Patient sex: M
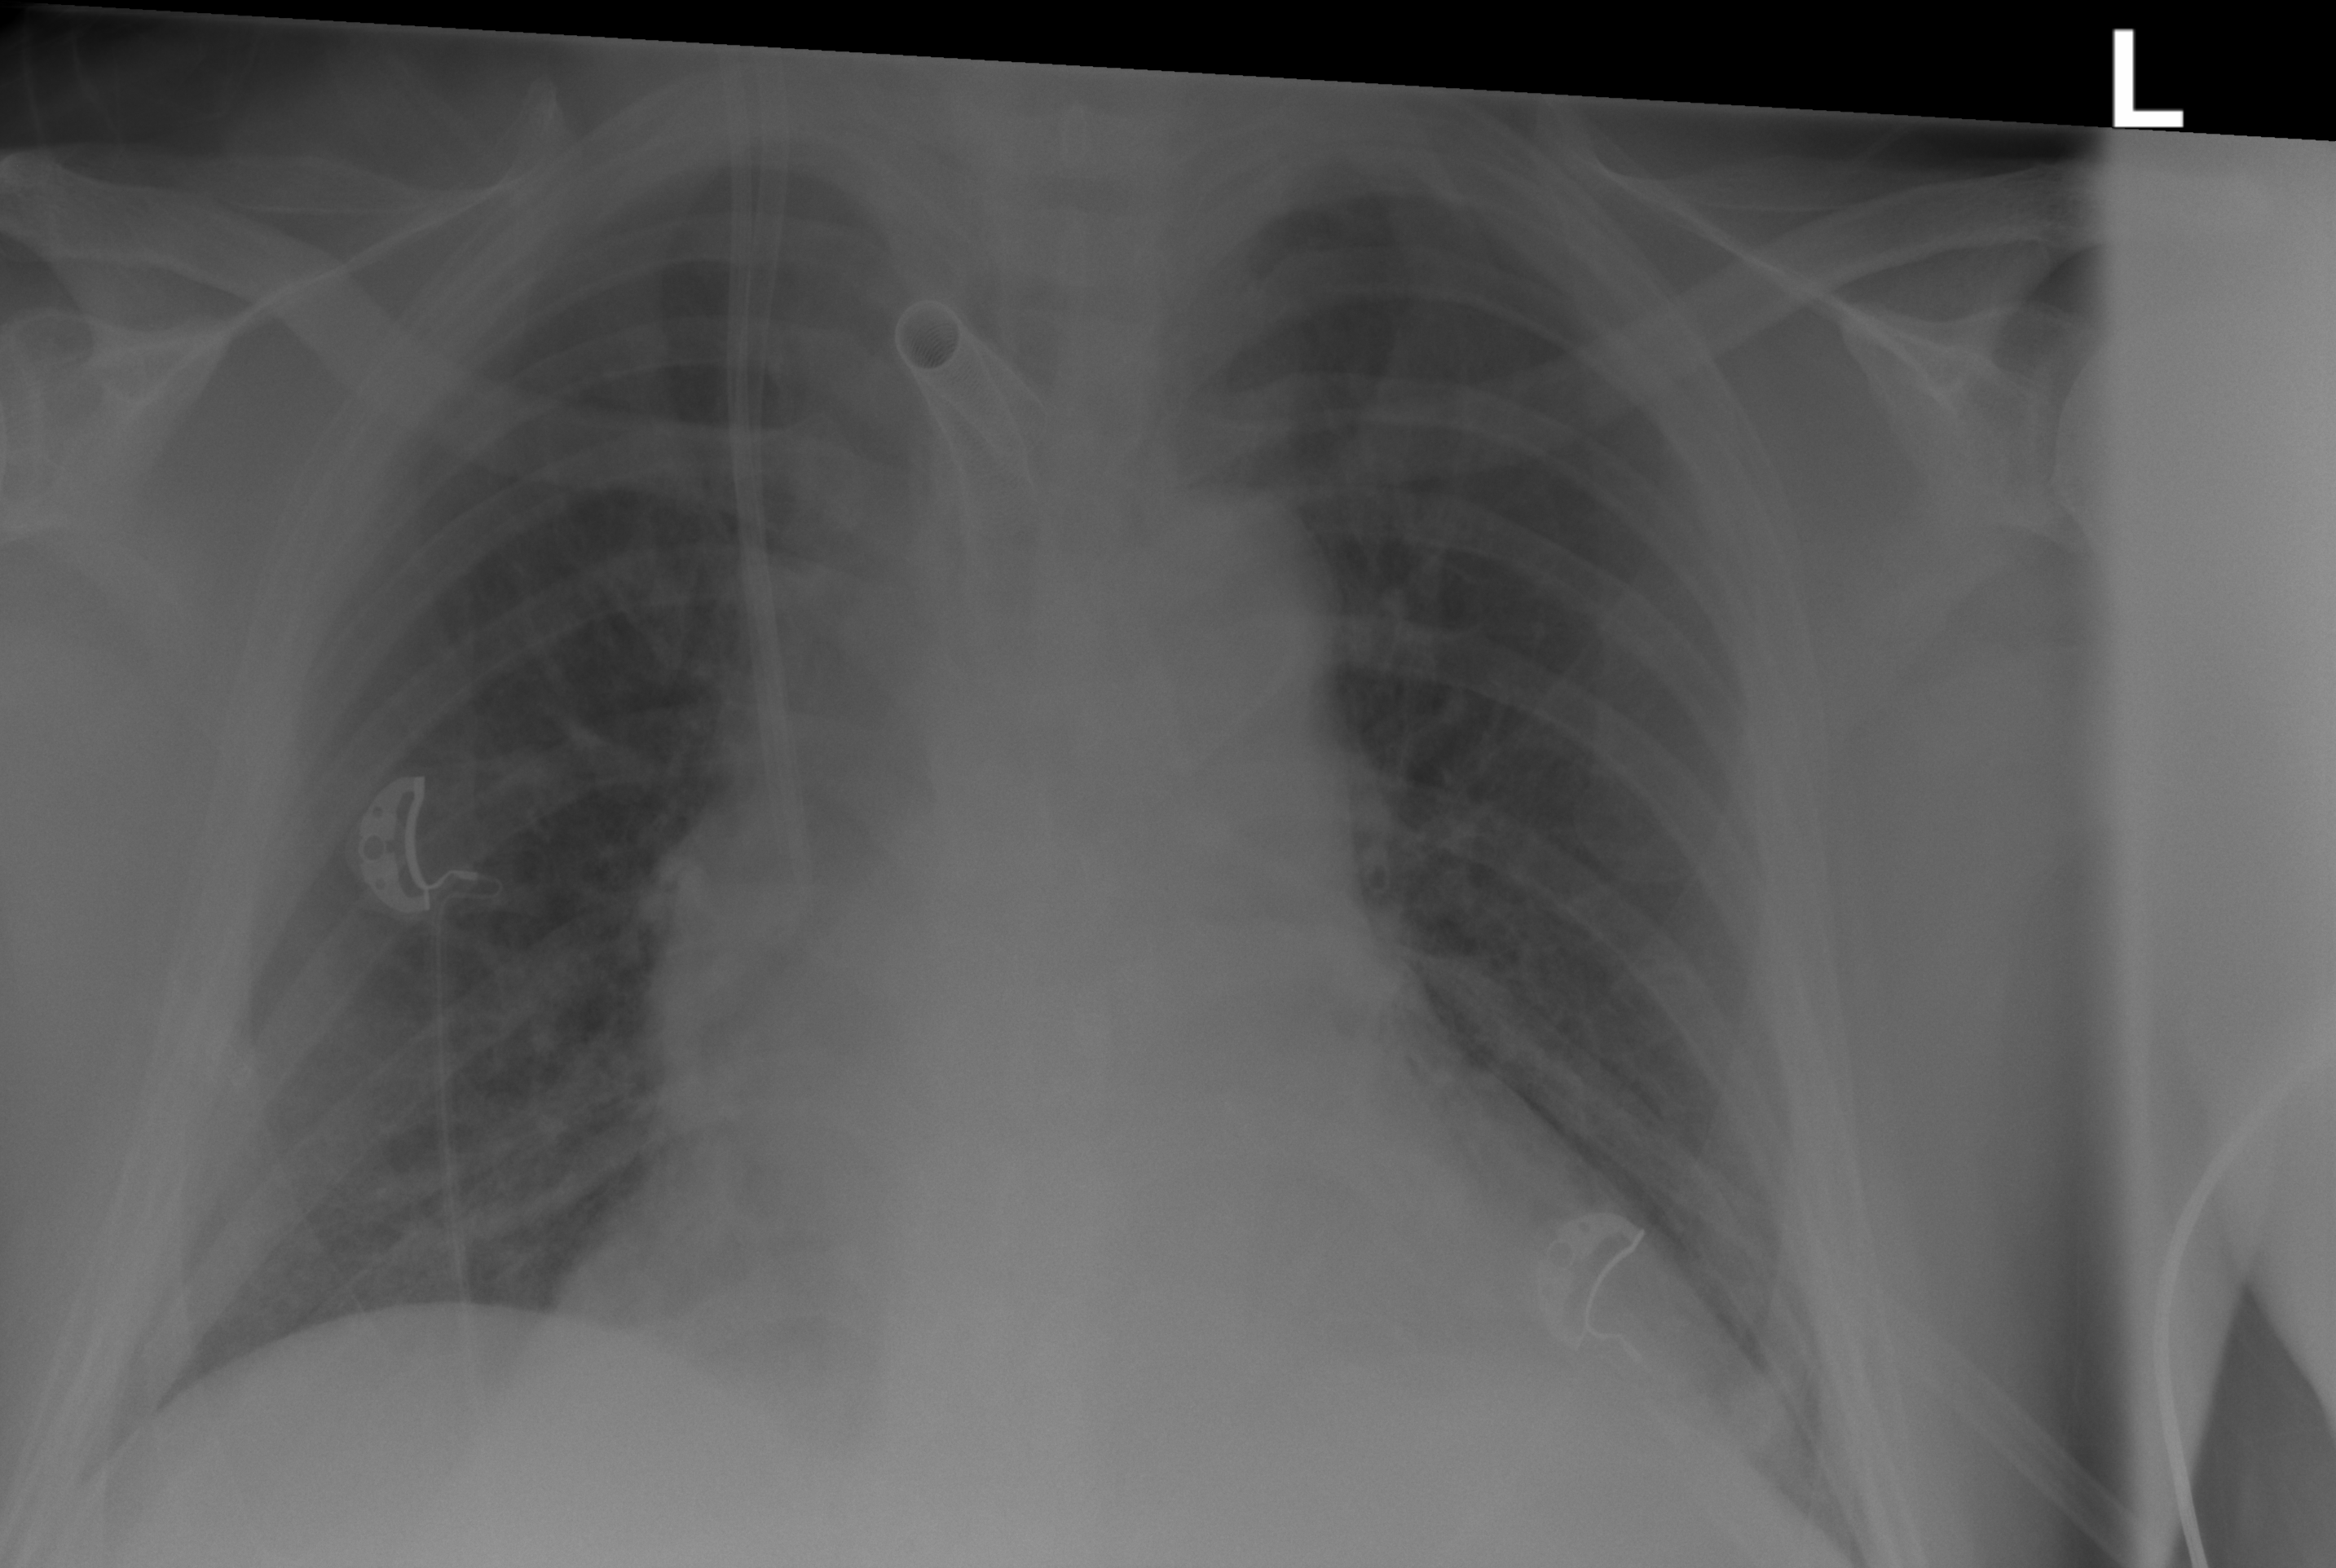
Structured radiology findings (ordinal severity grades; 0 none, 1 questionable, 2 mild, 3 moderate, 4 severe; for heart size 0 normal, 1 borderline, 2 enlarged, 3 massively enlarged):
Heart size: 2
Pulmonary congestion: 0
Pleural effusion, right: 0
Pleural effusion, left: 1
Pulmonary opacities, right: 0
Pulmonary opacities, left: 0
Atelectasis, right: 0
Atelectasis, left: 2